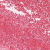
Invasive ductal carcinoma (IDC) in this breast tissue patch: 0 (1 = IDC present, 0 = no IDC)